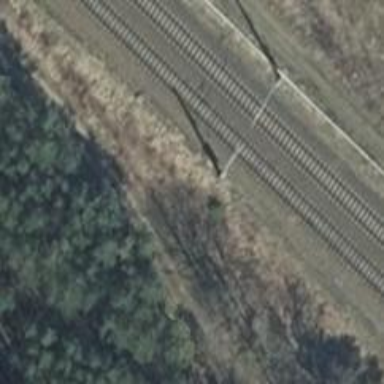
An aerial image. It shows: Milestone along the railway track with catenary mast.